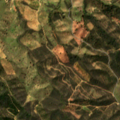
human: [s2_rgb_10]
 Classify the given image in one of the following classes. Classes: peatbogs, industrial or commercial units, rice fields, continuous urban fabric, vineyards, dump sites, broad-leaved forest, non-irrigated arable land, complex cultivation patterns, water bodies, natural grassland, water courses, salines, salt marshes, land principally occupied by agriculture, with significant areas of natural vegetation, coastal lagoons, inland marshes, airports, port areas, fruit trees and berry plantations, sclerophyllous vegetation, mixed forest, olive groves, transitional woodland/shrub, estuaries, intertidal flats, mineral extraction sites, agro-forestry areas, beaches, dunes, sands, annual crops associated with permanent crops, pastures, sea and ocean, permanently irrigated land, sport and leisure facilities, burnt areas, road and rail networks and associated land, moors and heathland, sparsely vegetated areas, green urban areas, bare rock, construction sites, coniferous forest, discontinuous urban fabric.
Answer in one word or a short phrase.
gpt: non-irrigated arable land, agro-forestry areas, sclerophyllous vegetation, transitional woodland/shrub